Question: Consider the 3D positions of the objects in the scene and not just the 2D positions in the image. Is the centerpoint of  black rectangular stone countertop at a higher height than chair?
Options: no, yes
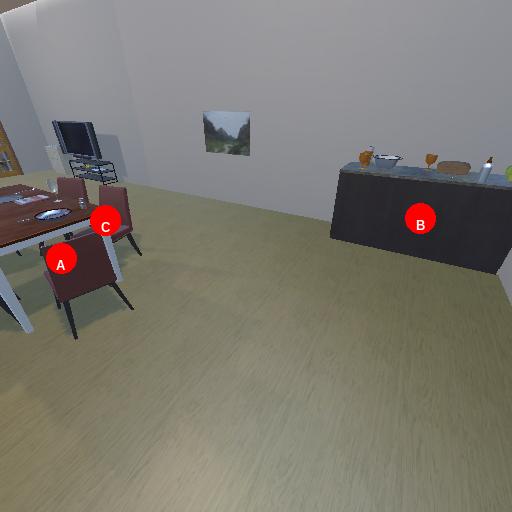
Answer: no